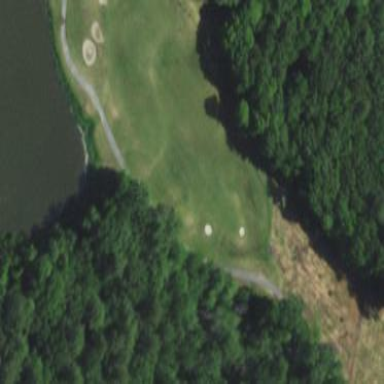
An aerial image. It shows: Rough grassy area used for golf.